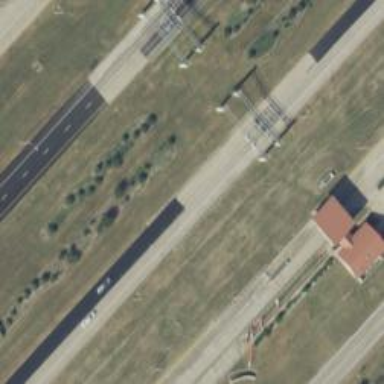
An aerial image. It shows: Toll gantry on the road.